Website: macys
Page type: receipt
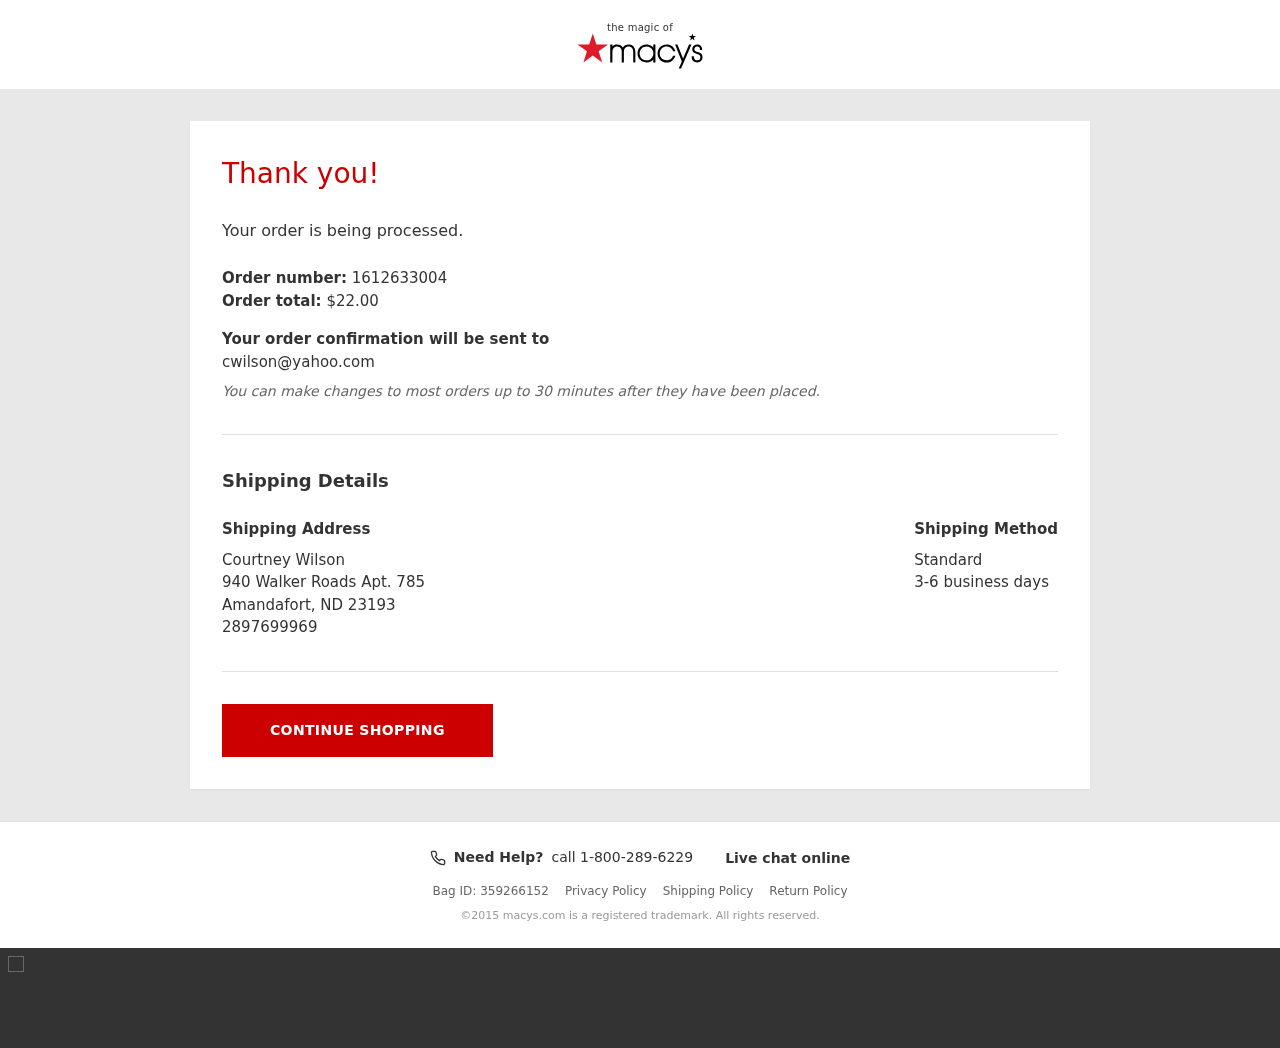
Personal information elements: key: PII_CITY_STATE_ZIP
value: Amandafort, ND 23193
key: PII_EMAIL
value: cwilson@yahoo.com
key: PII_FULLNAME
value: Courtney Wilson
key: PII_PHONE
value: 2897699969
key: PII_STREET
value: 940 Walker Roads Apt. 785
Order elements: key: ORDER_ID
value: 1612633004
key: ORDER_TOTAL
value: $22.00